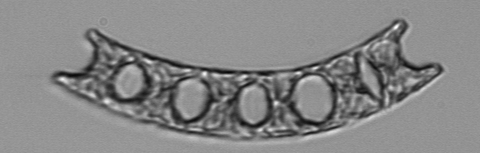
Label: Eucampia